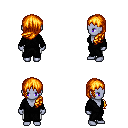
a pixel art fantasy rpg character, female body template, dark elf, purple skin, gray robe, white pants, light blonde left-swept hairstyle, four views (front, back, left, right), 2x2 character sprite sheet, small pixel art, hard edges, no anti-aliasing